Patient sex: M
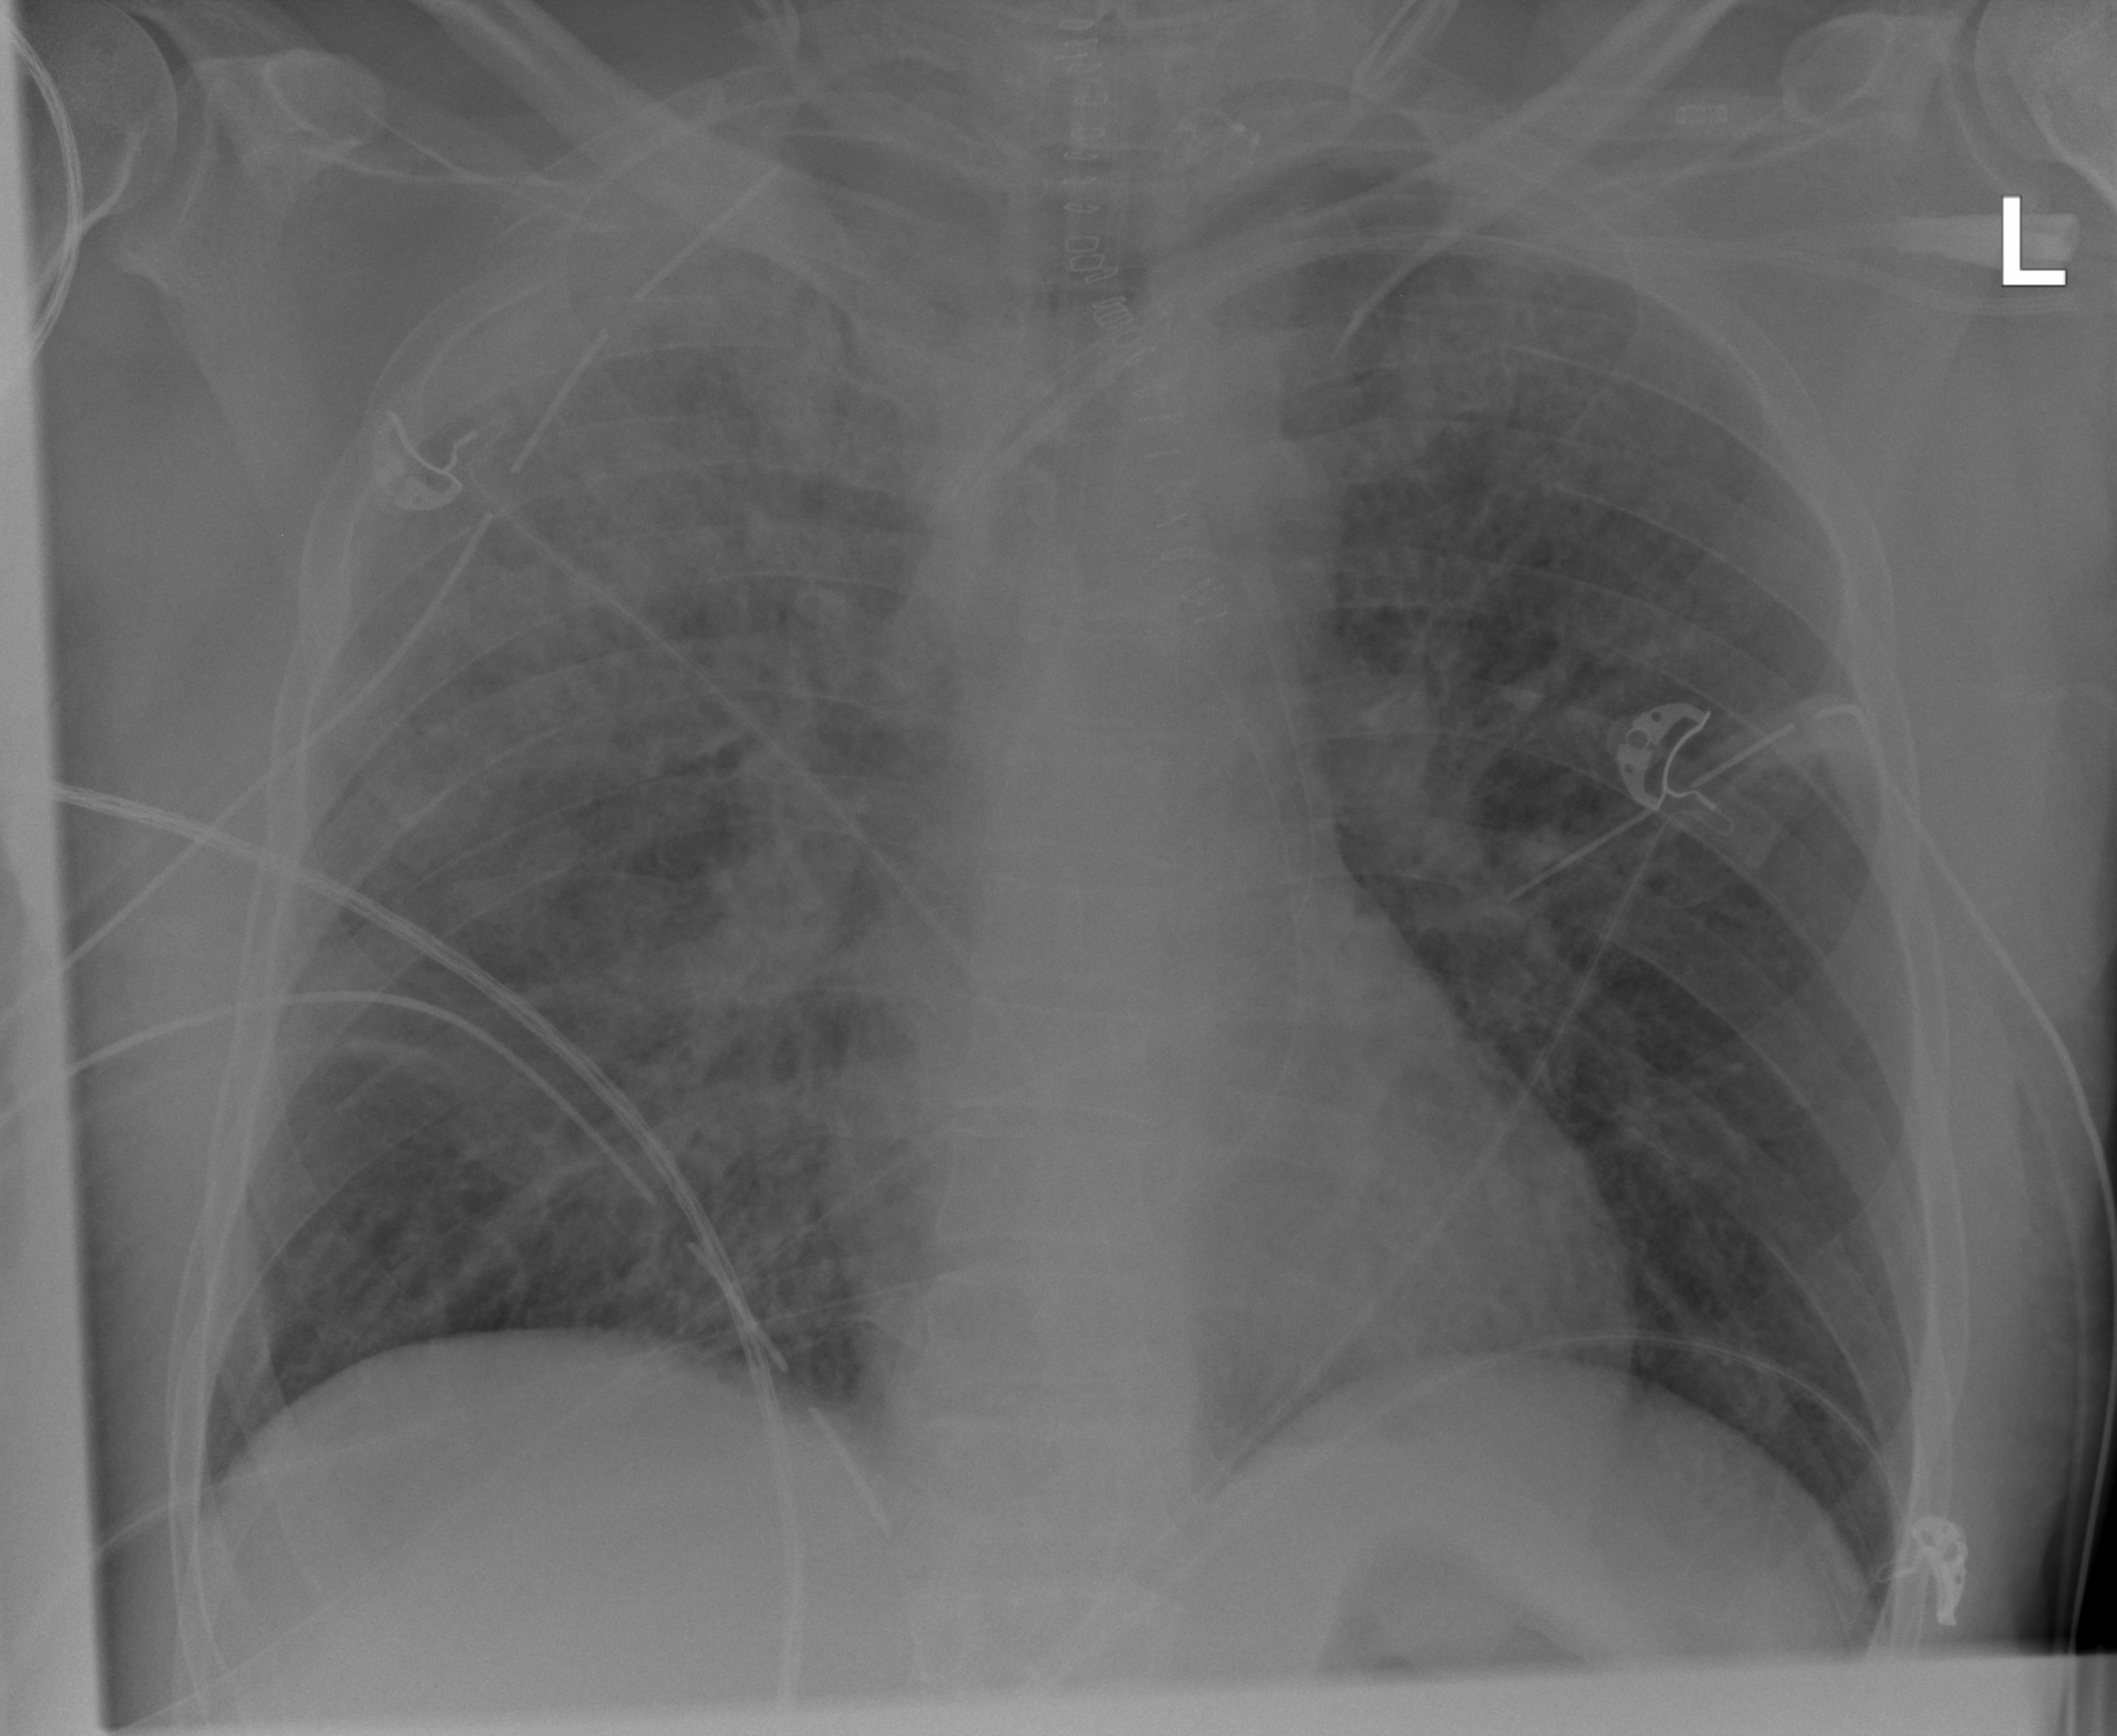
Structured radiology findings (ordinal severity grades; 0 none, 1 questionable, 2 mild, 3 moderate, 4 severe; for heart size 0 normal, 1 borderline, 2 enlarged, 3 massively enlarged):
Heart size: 0
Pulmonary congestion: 0
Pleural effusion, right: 0
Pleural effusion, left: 0
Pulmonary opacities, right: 4
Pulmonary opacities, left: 3
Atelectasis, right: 4
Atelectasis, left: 3